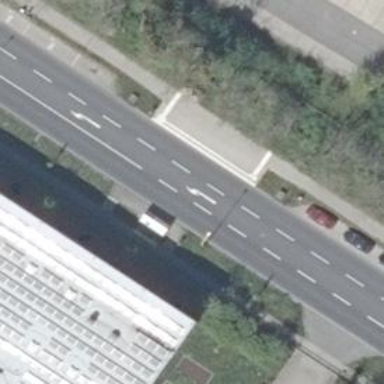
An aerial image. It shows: Public transport stop position.